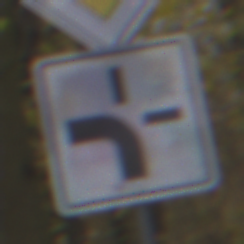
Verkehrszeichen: VerlaufVorfahrtsstrasse1
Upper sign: Vorfahrtsstrasse
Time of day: MorningAfternoon
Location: Outdoor (Nature)
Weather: Overcast
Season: Autumn
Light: Natural